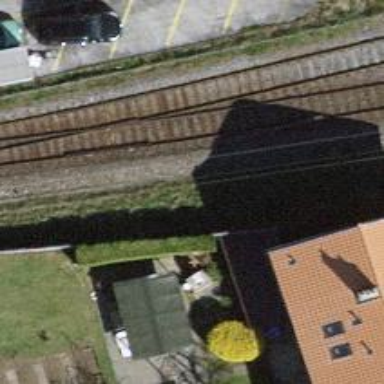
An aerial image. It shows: Railway with electrified contact lines.